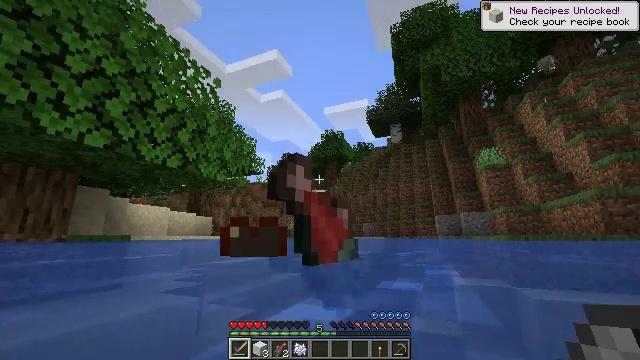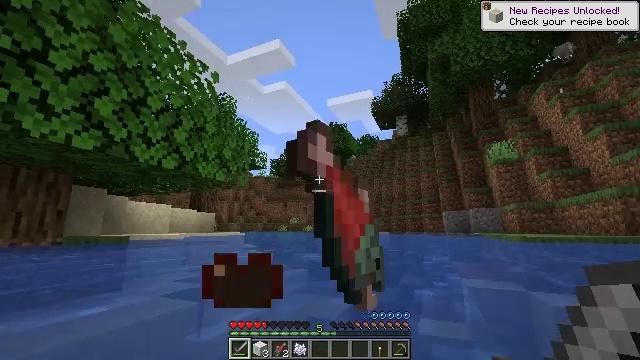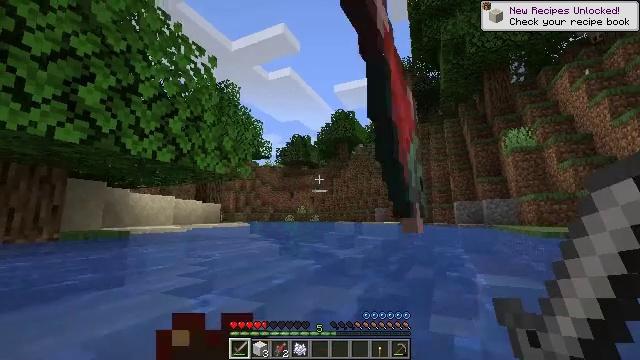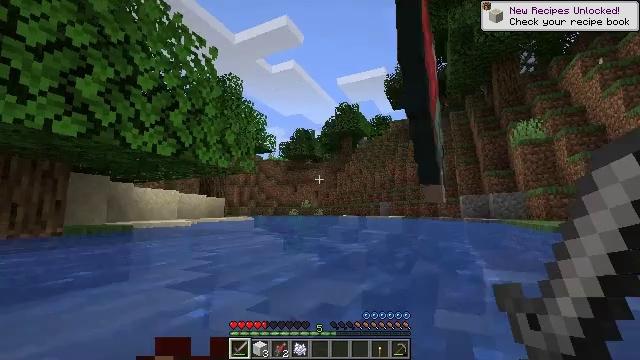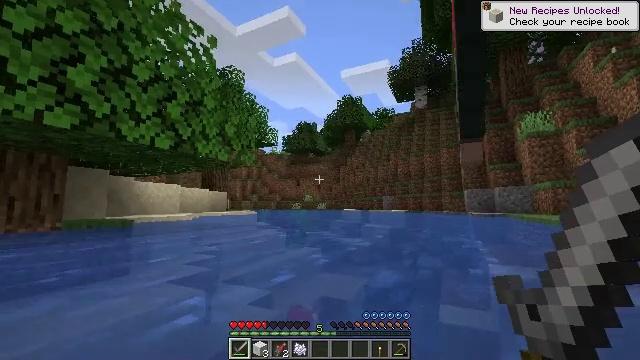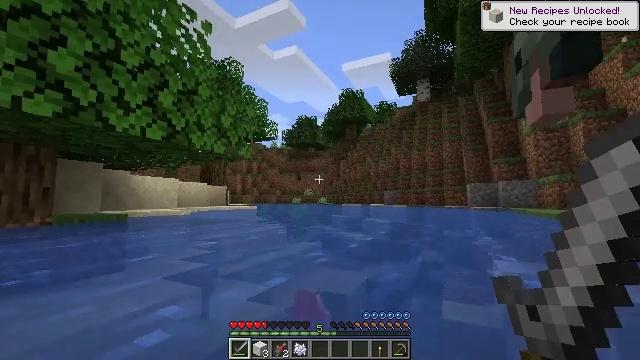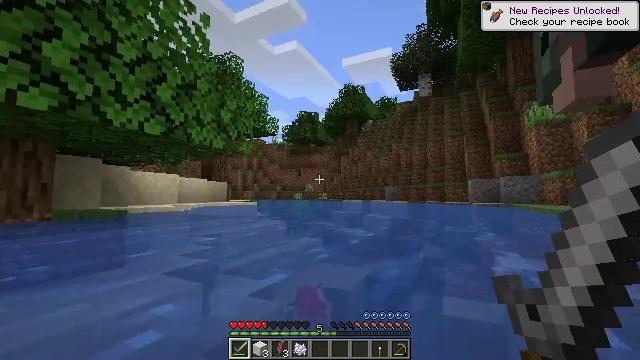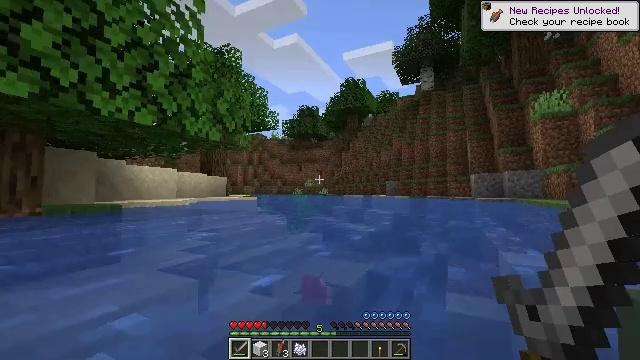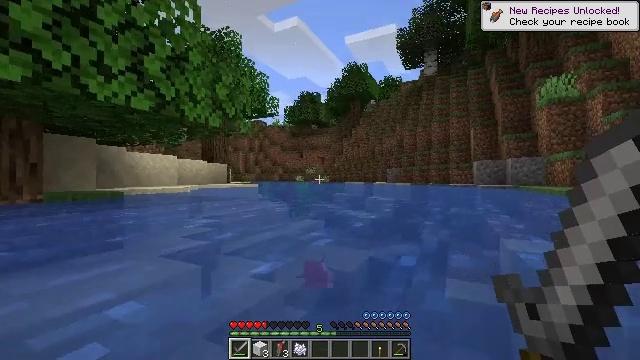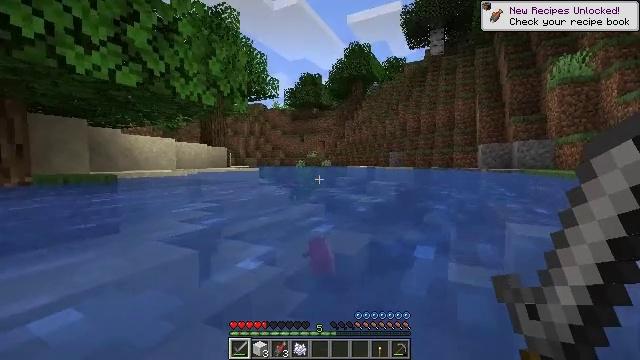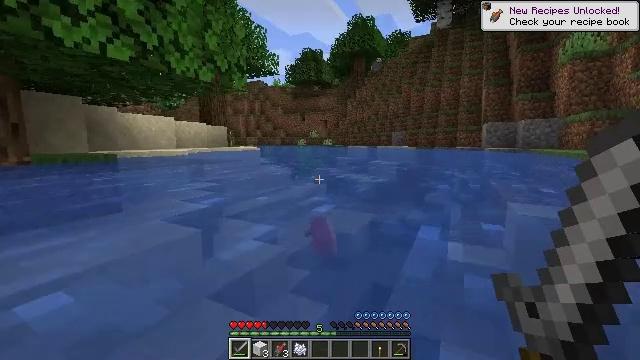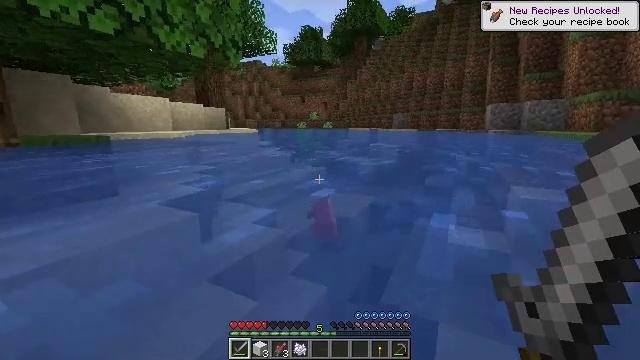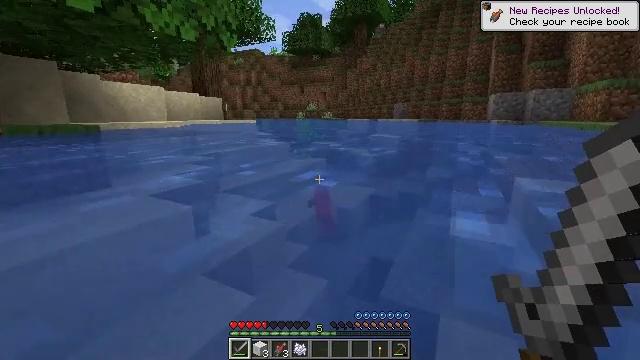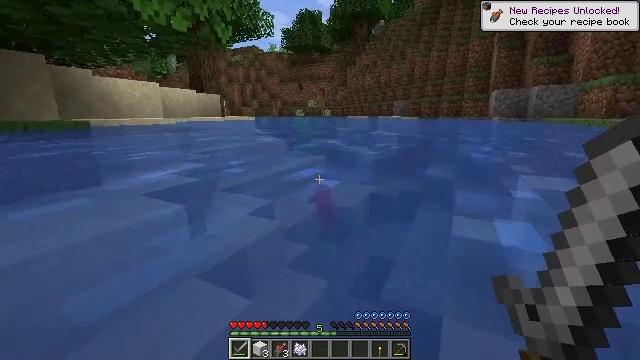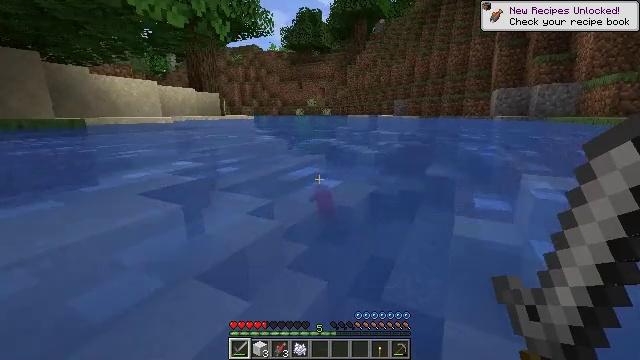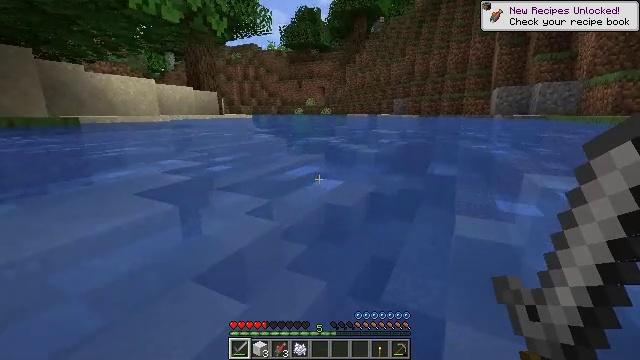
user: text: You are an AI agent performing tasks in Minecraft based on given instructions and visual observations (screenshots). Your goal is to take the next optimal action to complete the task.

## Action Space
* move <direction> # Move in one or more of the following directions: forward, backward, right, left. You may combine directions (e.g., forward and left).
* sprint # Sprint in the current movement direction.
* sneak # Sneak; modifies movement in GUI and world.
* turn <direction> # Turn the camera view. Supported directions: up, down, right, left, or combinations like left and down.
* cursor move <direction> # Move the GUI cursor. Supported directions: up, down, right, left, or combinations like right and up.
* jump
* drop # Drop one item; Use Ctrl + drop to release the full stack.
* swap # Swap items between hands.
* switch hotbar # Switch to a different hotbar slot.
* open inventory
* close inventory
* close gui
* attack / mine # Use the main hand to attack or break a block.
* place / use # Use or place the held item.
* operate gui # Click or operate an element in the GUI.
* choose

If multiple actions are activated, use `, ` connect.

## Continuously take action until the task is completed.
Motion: motion action
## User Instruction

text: Fish and kill the salmon.
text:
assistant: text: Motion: move forward, turn down
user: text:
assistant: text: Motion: move forward, turn left and down
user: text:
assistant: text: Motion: move forward, turn down
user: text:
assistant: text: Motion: move forward, turn down
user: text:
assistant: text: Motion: move forward, turn down
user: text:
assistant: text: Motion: move forward
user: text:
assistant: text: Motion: move forward, turn down
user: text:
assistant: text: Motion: move forward, turn down
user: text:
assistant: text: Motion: move forward, turn down
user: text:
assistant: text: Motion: move forward, turn down
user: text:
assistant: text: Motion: move forward, turn down
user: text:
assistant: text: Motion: move forward, turn down
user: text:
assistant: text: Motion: move forward
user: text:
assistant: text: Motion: move forward
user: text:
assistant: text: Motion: move forward
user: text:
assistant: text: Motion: move forward, turn down
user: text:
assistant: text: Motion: move forward, turn right and down
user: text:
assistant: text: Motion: move forward
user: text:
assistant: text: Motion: move forward
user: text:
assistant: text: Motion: move forward
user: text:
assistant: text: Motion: move forward
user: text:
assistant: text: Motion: move forward
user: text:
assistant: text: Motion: move forward
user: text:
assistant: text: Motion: move forward
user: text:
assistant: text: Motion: move forward
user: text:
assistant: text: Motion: move forward
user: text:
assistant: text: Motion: move forward
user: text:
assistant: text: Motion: move forward, sprint
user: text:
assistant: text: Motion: move forward, sprint, turn up
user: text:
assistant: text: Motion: move forward, sprint, turn up